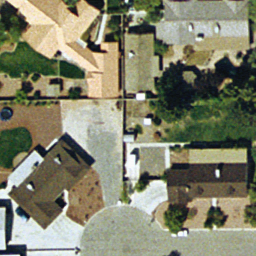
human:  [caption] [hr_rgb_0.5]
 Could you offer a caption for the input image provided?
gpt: A medium residential area with some houses and trees .

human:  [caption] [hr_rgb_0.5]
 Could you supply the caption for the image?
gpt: It is a medium residential area .

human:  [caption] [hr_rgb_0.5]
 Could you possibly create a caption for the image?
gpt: A medium residential area with houses and trees .

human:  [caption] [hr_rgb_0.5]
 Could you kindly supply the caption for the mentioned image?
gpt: Some houses with plants surrounded in the medium residential area .

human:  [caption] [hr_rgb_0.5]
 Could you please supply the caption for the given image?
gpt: This is a medium residential area with some houses and trees .